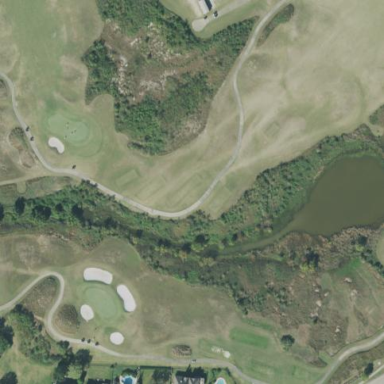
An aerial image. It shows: Water hazard in golf course. The hazard is natural water feature.